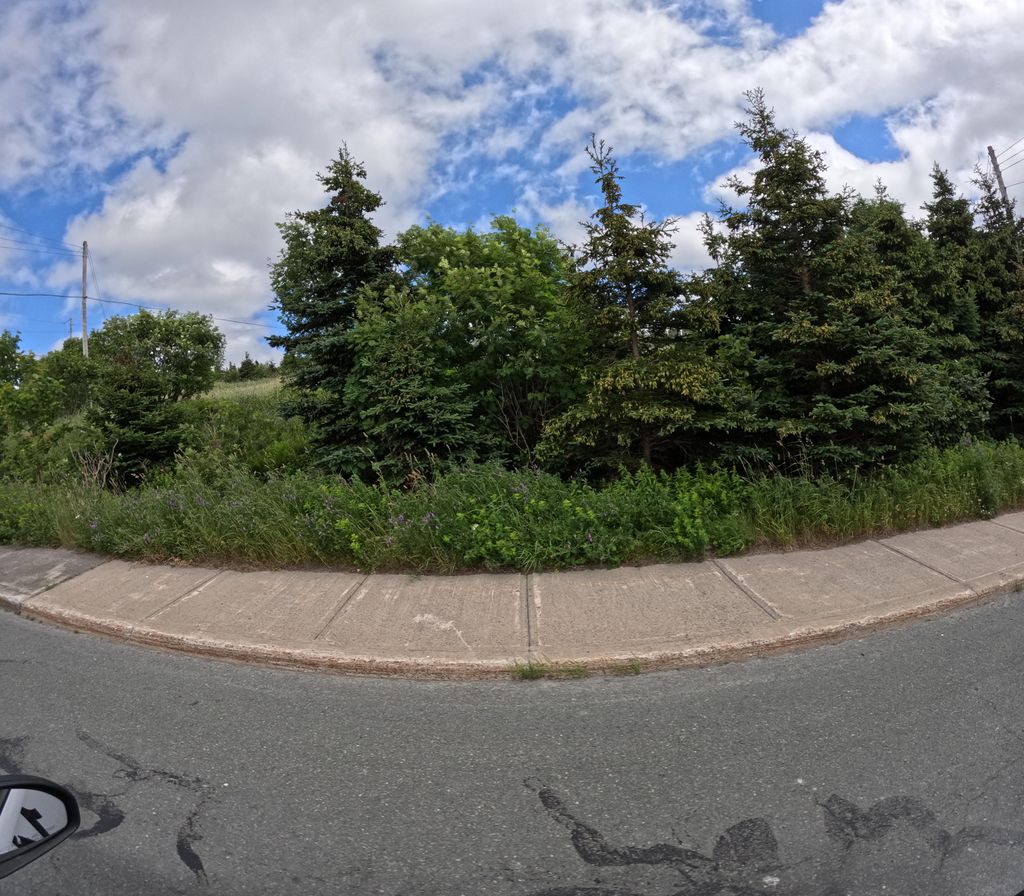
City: st_johns